Question: I am writing a RouteHandler as part of my MVC3 solution. It purpose is to get images and files from my cloud storage and deliver them to the browser while masking the cloud storage urls.
So every thing from the "media" sub-domain gets routed to my MediaRouteHandler where I have implemented the logic to get the images.
I am struggling to get an asynchronous implementation for the HttpWebRequest. At best it behaves erratically. Sometimes bringing down the images correctly sometimes not.
So, my question is.
Does a standard browser load images synchronously or asynchronously? Or am I trying to do something that even the browsers don't generally do (and just wasting my time).
i.e. If the default way a browser gets an image is from a synchronous thread, then I am happy just doing that.
Is that the case?
Thanks.
This is the result of my synchronous route handler. You will see that the image requests overlap, and by using fiddler to mimic modem download speeds, I can see them coming down at the same time at different speeds.

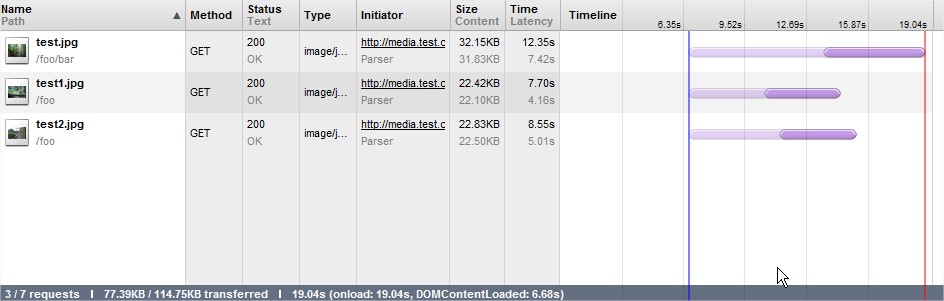
Answer: If images are requested one-by-one then actually each 'MediaRouteHandler' runs in its own thread. You can therefore simply perform a synchronous 'HttpWebRequest' for each image as nothing is blocked (client browser needs full image file anyway).
Please note that asynchronous calls can be worth considering due to performance benefits. If image data is long - you can start pushing data to client browser although not whole data was yet downloaded from your cloud storage.